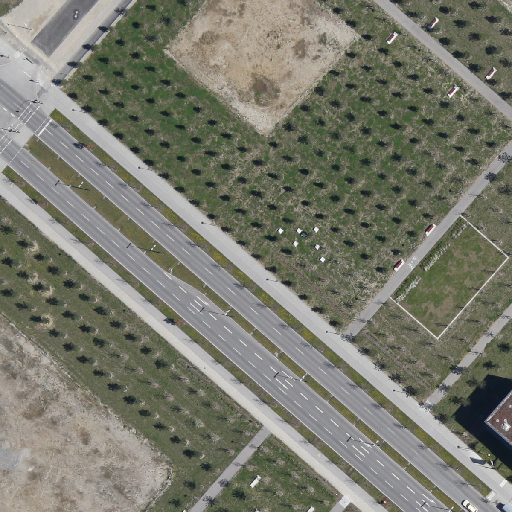
Referring expression: sidewalk along with tree